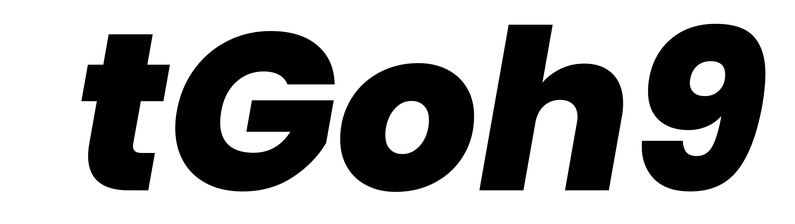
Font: Poppins-ExtraBoldItalic